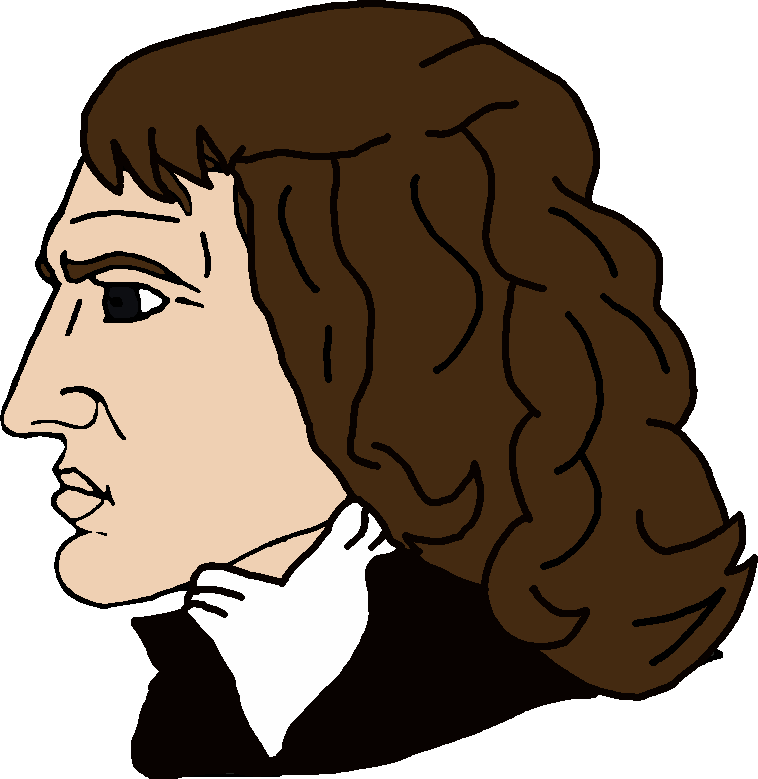
Label: 4_Yes_Chad